Question: I have a table view controller as my initial screen and am trying to set it up so that when I click on a row, it jumps to a normal view controller. Here is the code for the part where I select the row:
'''
- (void)tableView:(UITableView *)tableView didSelectRowAtIndexPath:(NSIndexPath *)indexPath
{
NSLog(@"did select row");
MyViewController * myViewController = [[MyViewController alloc] initWithNibName:@"myViewController" bundle:[NSBundle mainBundle]];
[self.navigationController pushViewController:myViewController animated:YES];
}
'''
The NSLog query shows up in console, but the view doesn't get pushed into display. I've also tried allocating MyViewController from UIStoryboard, but end up with the same results. Any ideas what the issue might be? Thanks!
I have included a screenshot of my storyboard:

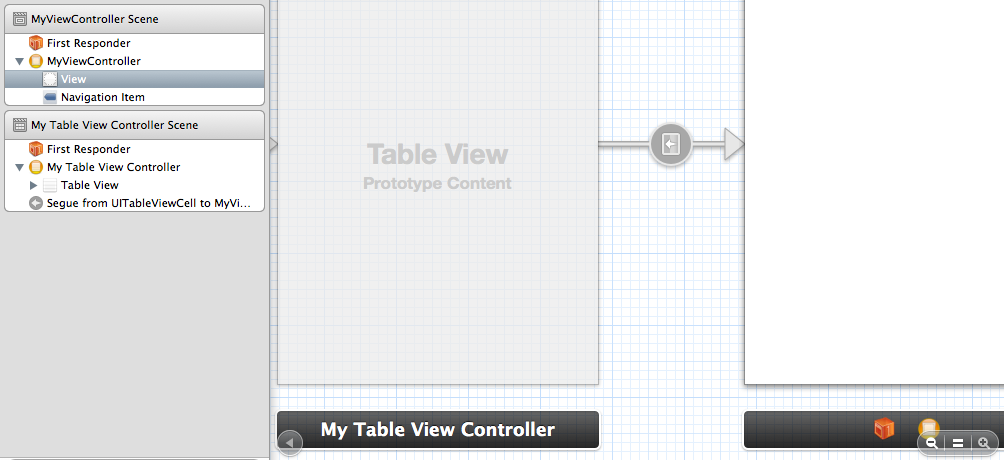
Answer: I don't use storyboard, but don't you need to add a UINavigationController, and push the UITableViewController on it? That's how it should work, but maybe storyboard takes care of that for you.